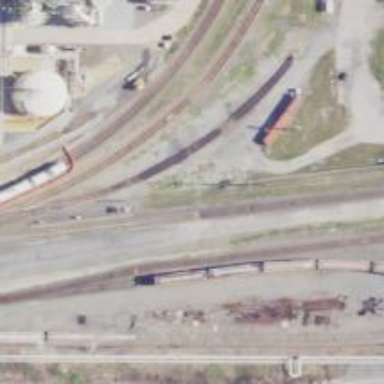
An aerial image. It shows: Rail spur service.